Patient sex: M
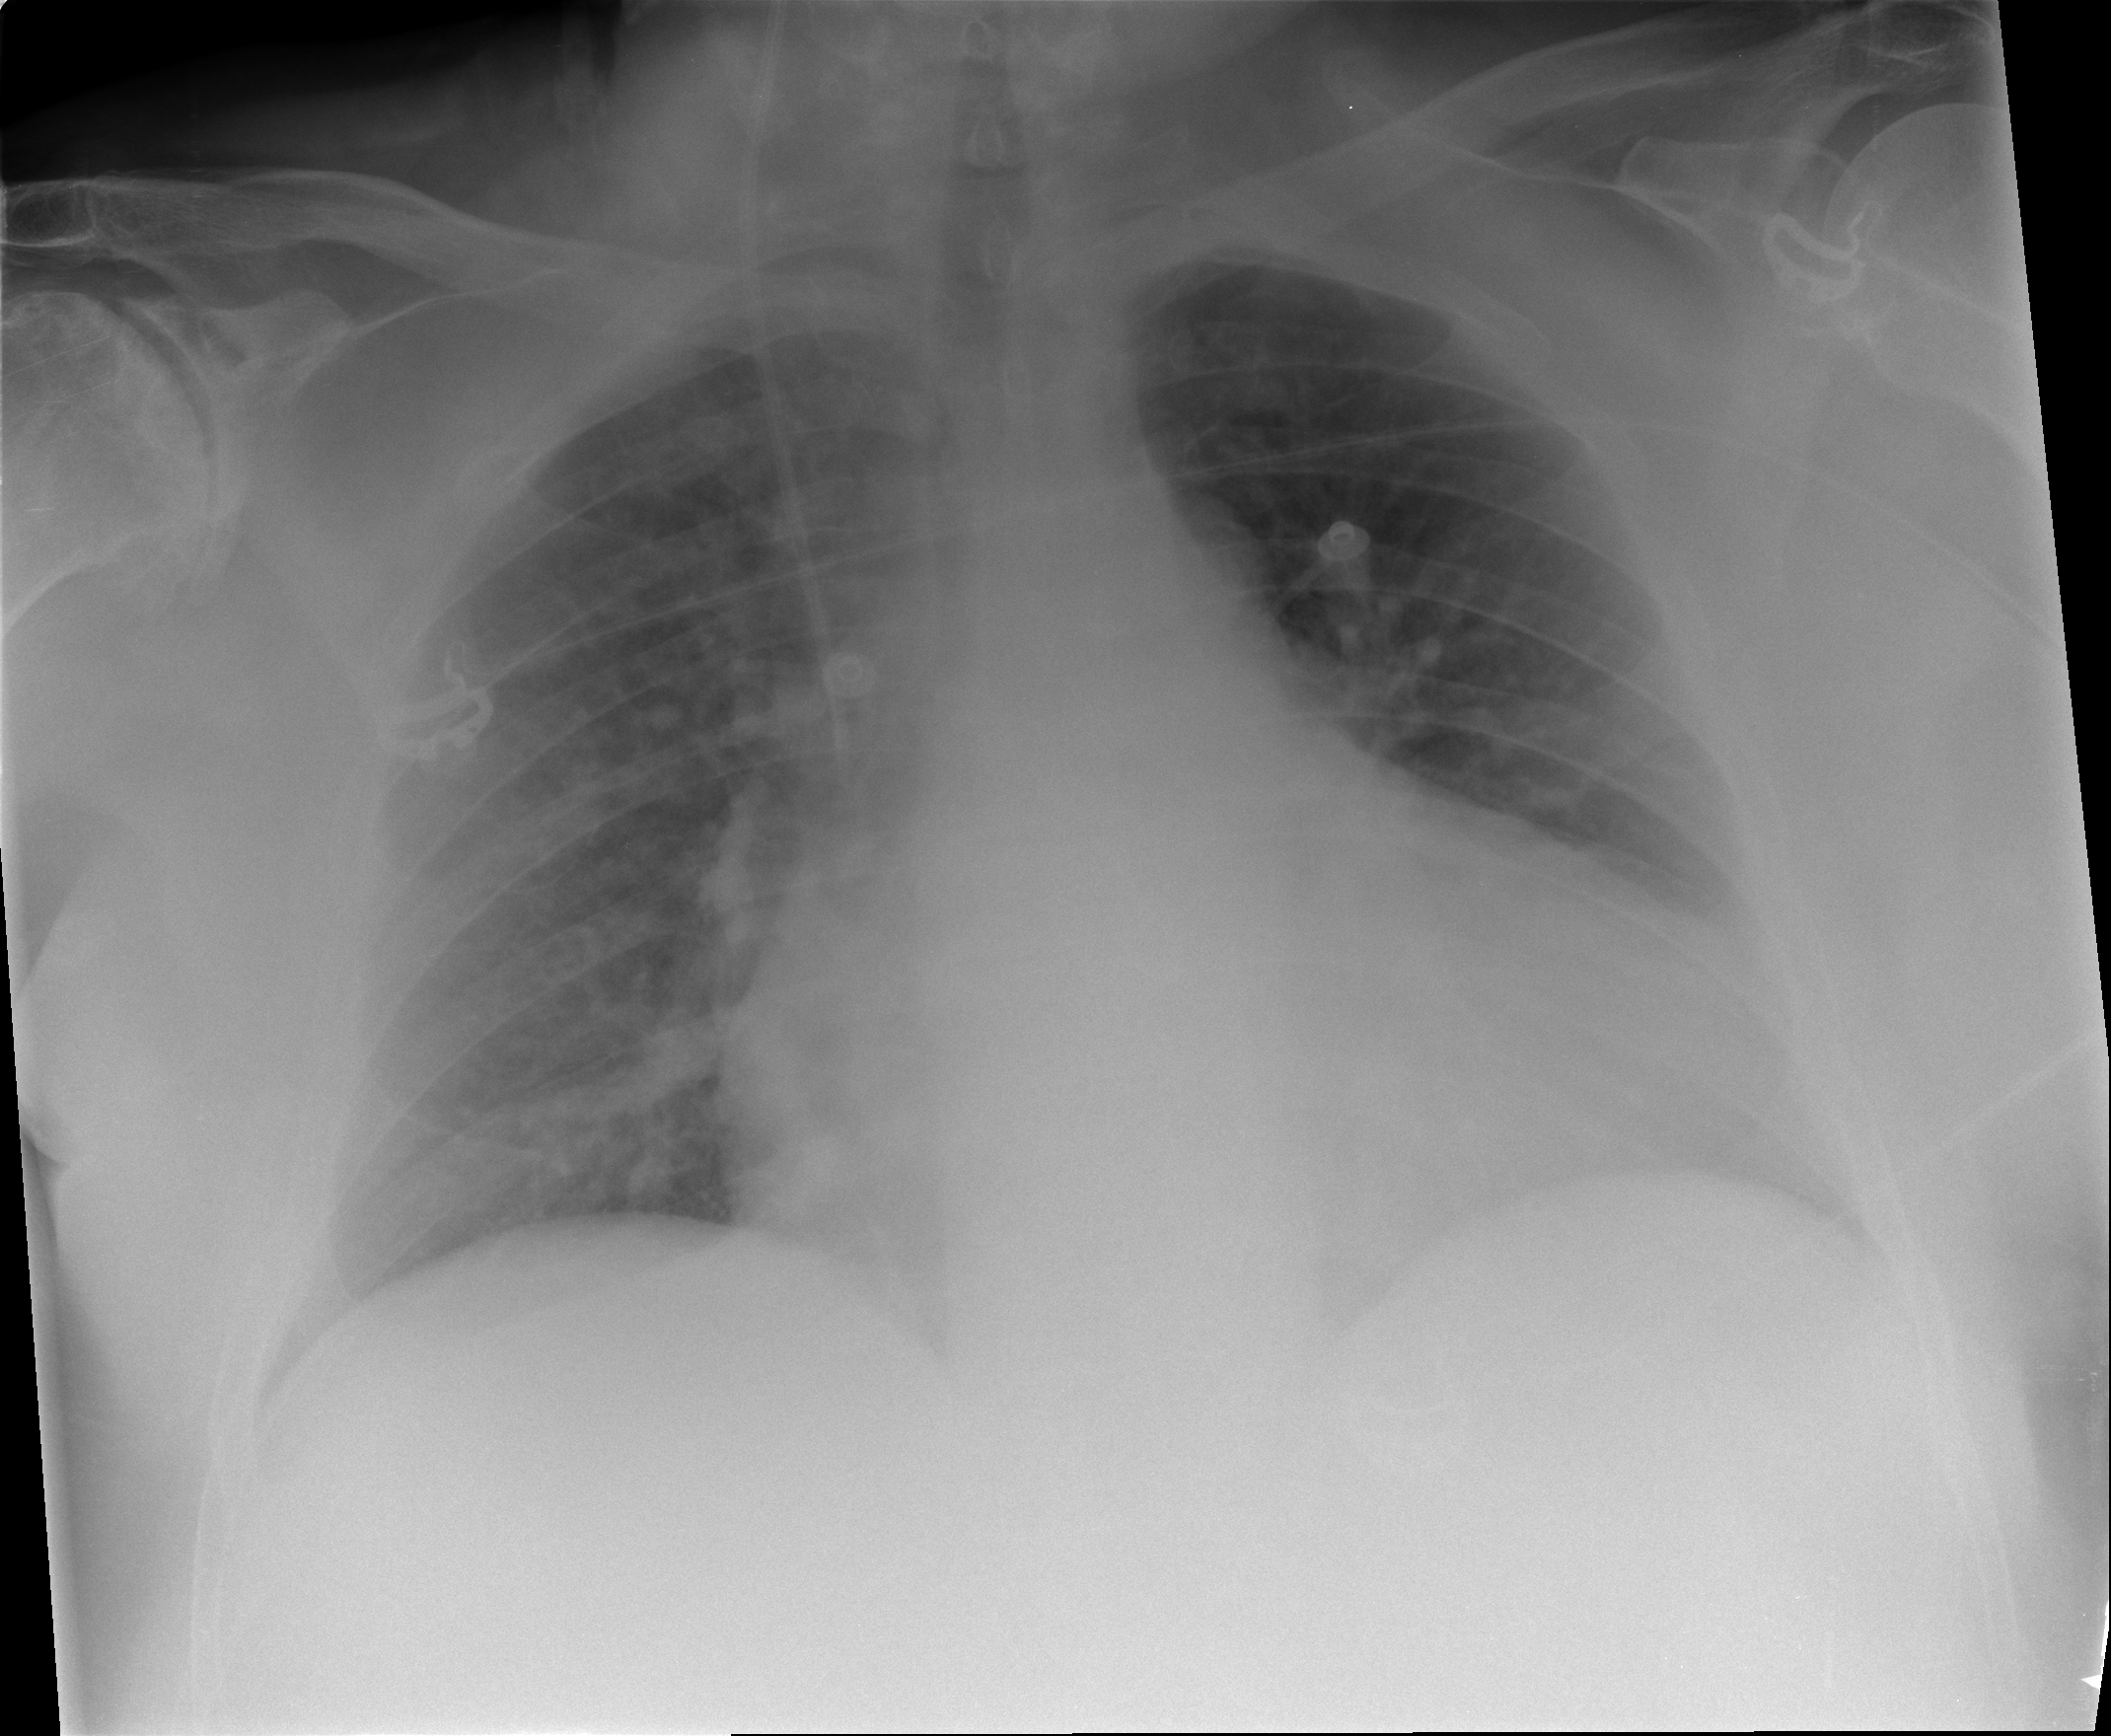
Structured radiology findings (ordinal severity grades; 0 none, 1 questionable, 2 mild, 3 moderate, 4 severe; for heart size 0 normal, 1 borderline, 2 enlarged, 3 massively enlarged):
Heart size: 2
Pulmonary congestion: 2
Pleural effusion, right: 0
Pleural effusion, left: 0
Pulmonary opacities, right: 0
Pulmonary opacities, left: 0
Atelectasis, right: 0
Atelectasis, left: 0